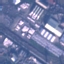
Label: Industrial